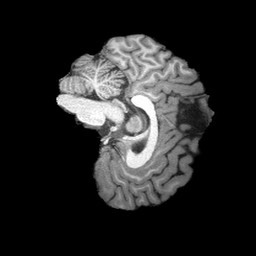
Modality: T1w
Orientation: sagittal
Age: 19
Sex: male